Question: I am using a bootstrap dropdown in each row of a table that uses the <URL> written by wenzhixin. The dropdown itself works fine, however, when I open a dropdown near the bottom of the table it shows the vertical scrollbar and the options pop under the containing div for the table. I've been playing with the CSS for a while with no joy.
Has anyone ran into this issue and found a solution?

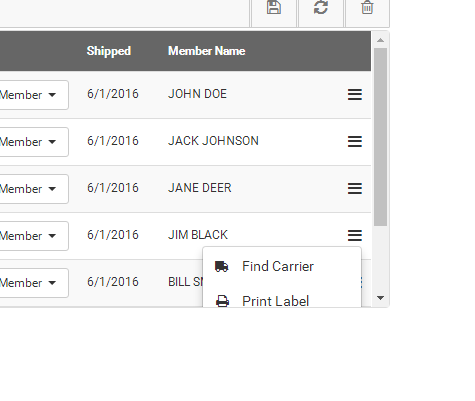
Answer: This may be slightly "hackish" but it's straightforward and simple. The extension creates the table with a 'fixed-table-body' class. Once that's removed it renders without constraining bootstrap dropdowns.
'''
$('#table').bootstrapTable({
onPostBody: function(data) {
$('#table')
.find('.fixed-table-body')
.removeClass('fixed-table-body');
}
});
'''